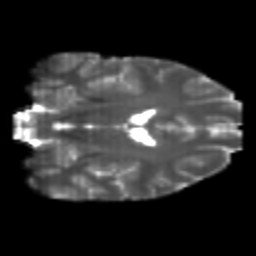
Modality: T2w
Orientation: coronal
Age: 23
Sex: female
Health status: healthy
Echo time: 0.074 s